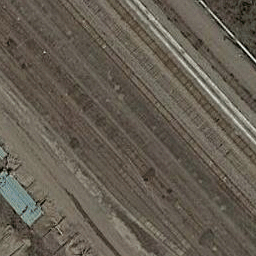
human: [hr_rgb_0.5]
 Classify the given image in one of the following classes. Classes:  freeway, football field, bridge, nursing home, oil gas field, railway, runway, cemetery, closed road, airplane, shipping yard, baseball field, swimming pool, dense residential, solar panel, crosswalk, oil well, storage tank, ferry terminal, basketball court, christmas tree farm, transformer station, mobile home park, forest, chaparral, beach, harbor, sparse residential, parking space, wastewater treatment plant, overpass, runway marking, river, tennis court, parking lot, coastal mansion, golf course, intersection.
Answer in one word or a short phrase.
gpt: railway